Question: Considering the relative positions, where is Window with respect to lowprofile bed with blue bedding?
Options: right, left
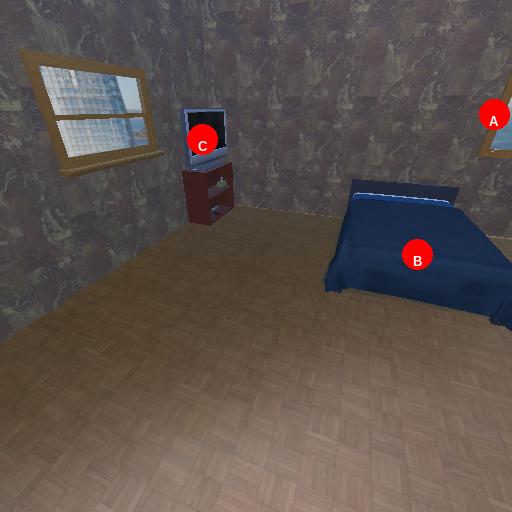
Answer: right